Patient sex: M
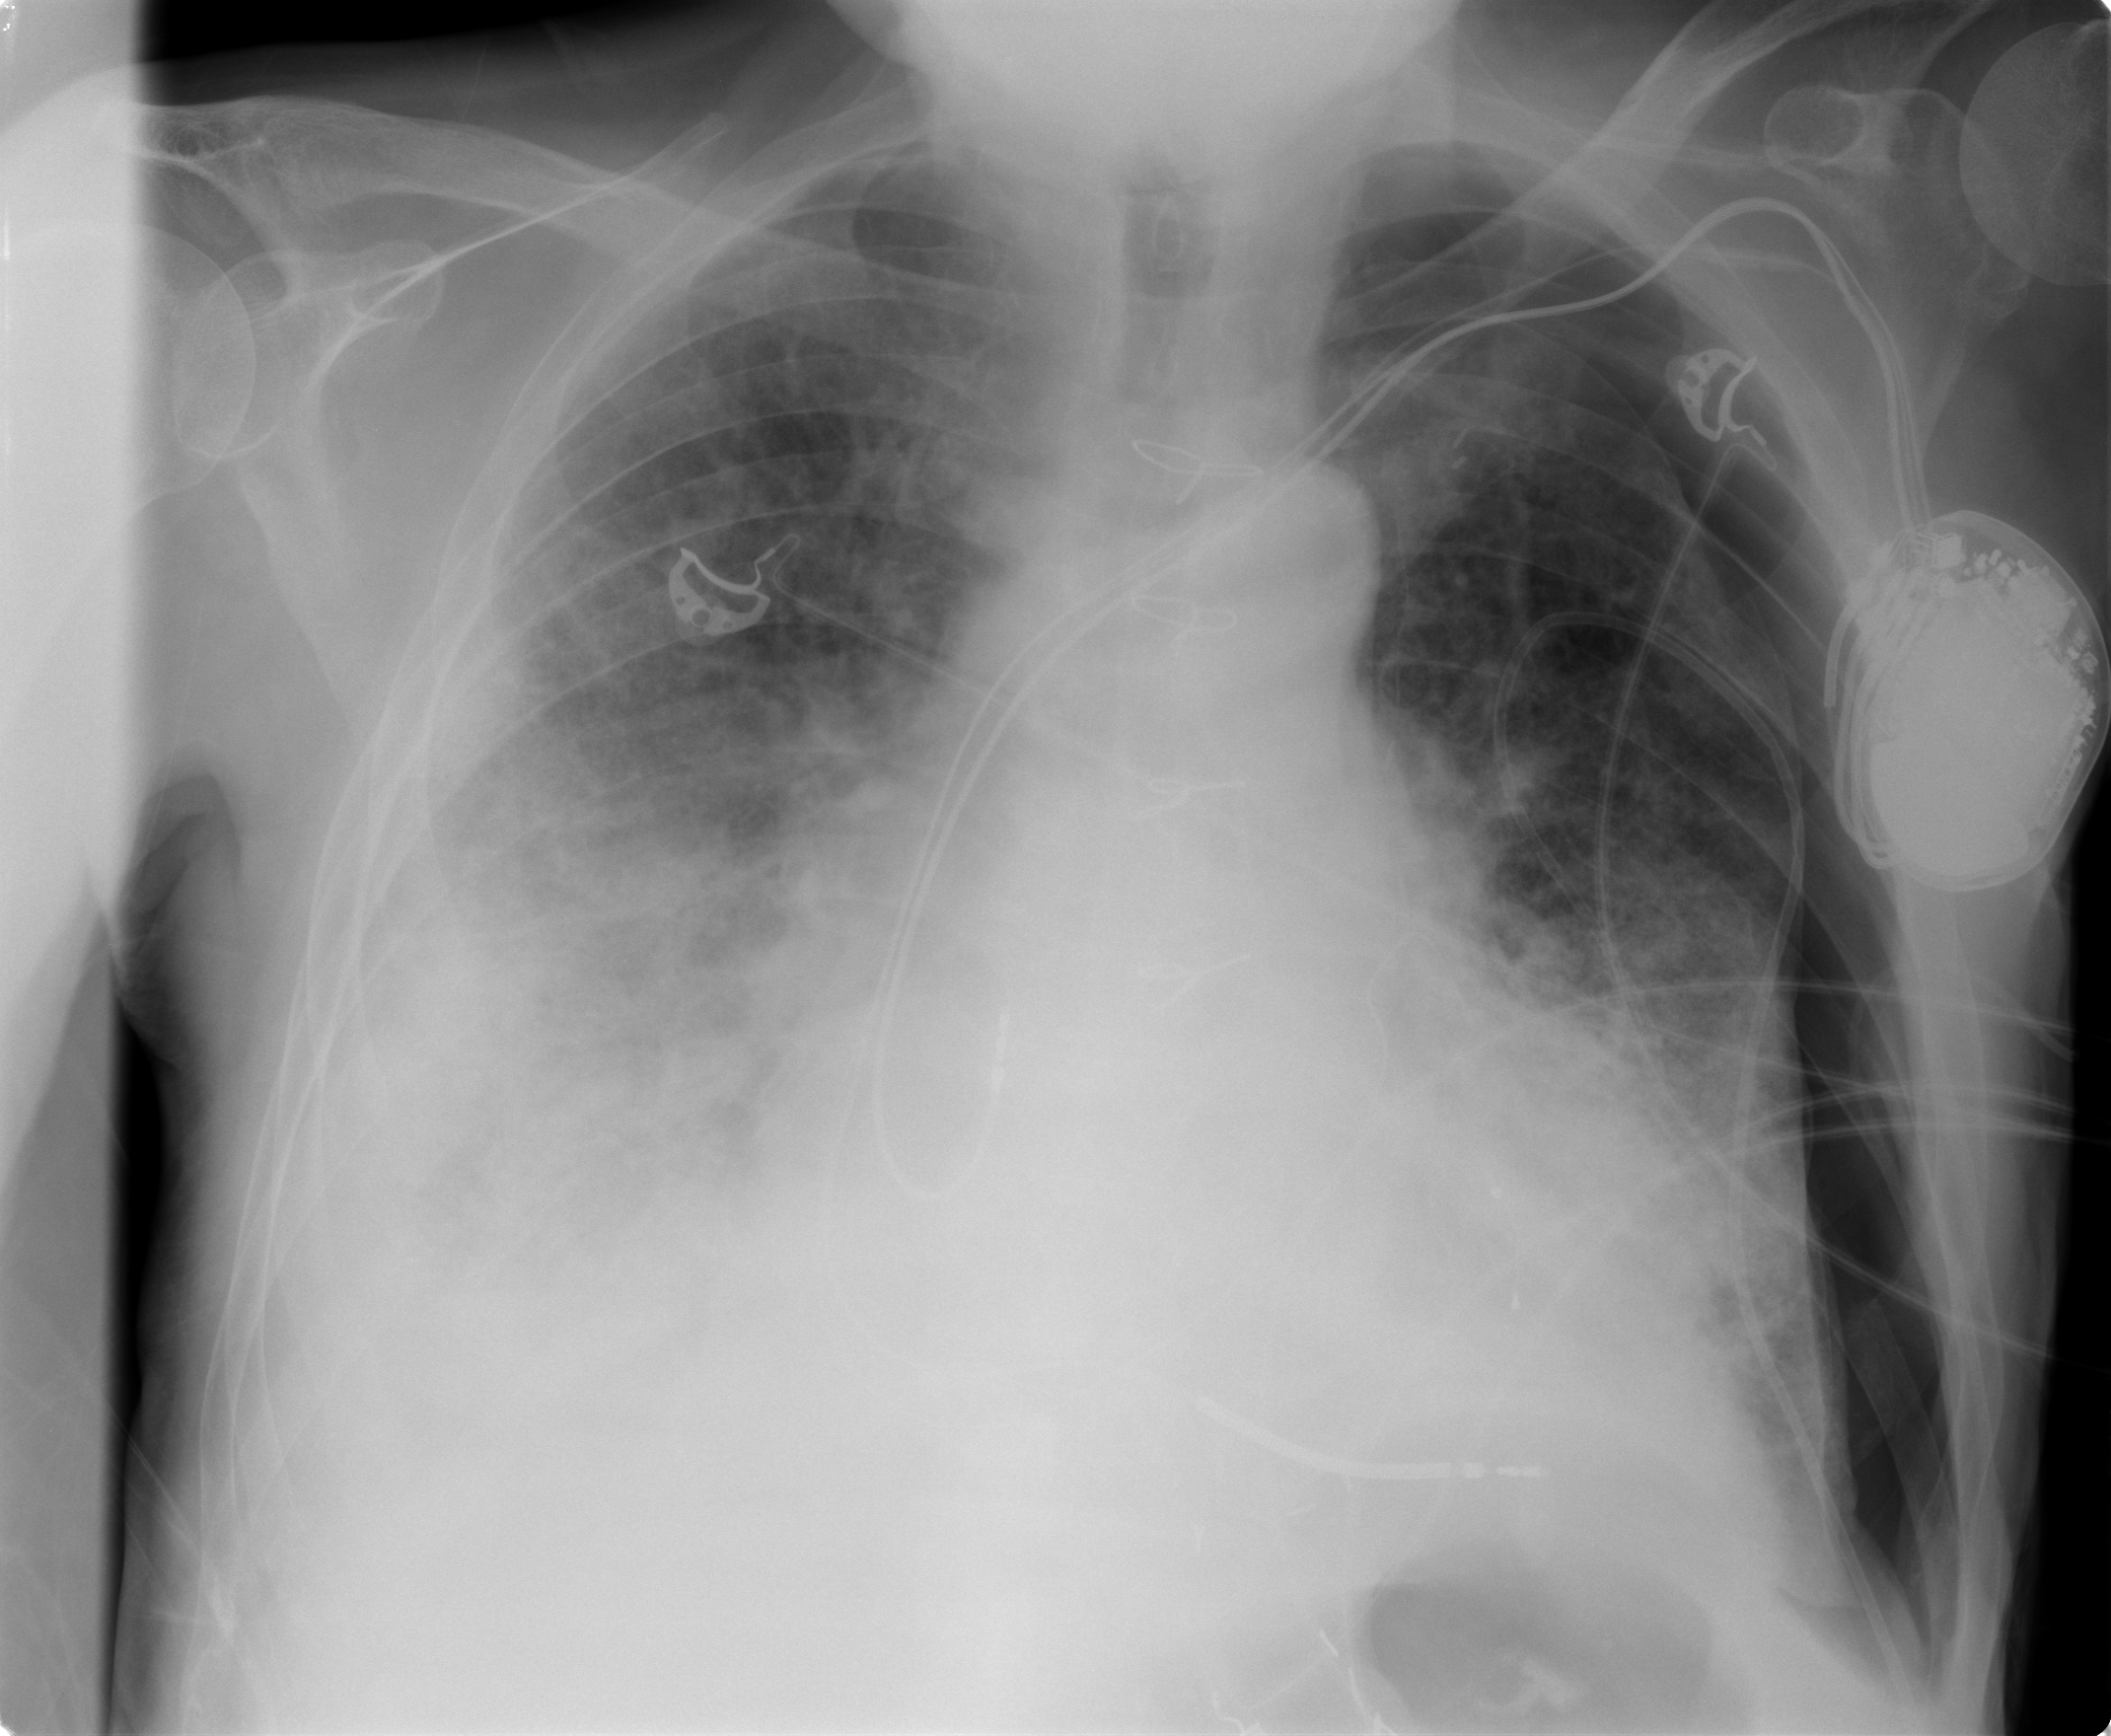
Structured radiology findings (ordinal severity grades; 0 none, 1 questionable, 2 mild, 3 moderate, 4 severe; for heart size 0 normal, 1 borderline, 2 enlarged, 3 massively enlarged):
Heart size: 2
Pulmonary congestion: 2
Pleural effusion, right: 1
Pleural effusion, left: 2
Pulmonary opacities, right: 3
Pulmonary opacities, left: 2
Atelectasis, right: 2
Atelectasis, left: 2